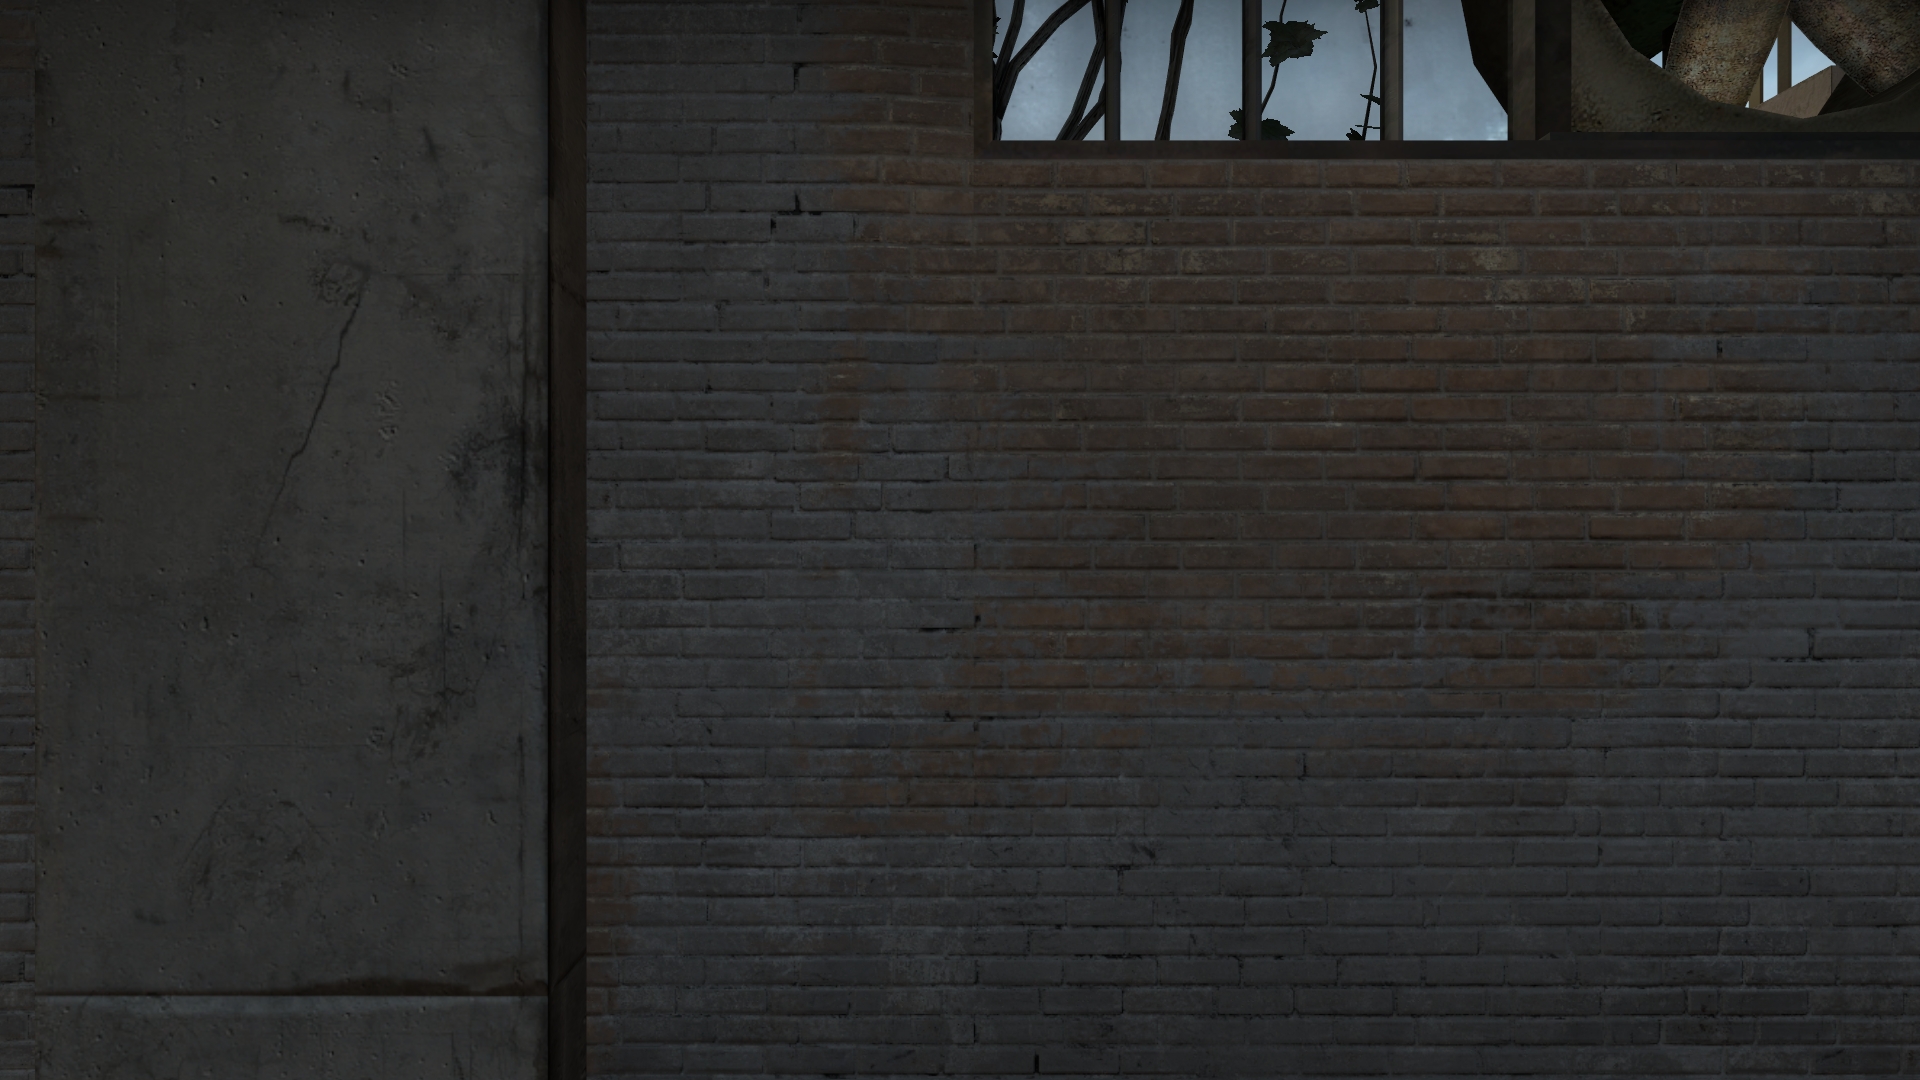
Map: de_train